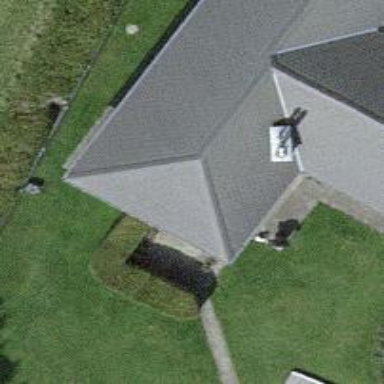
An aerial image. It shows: View of roof edge.